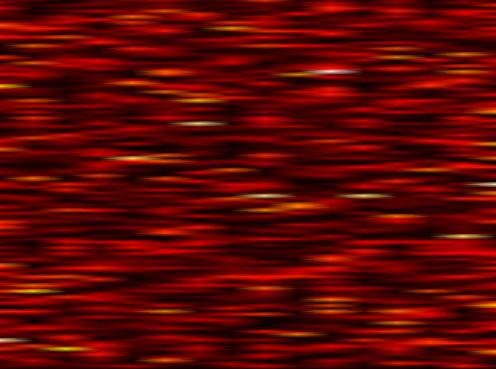
Label: FOFDM